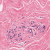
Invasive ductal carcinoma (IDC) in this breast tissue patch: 0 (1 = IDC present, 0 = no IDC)